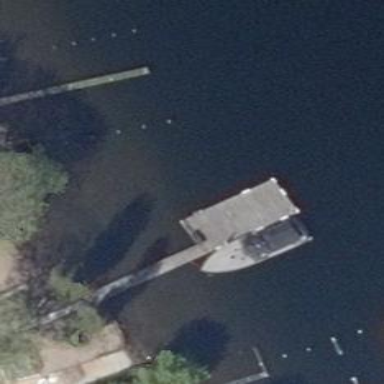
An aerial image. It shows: Man-made pier.